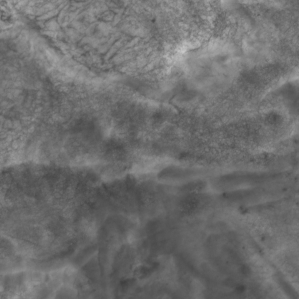
Label: non_frost